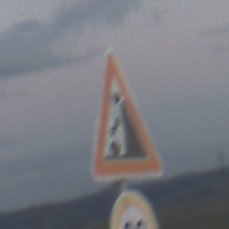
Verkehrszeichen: SteinschlagRechts
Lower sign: Geschwindigkeit20
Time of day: SunriseSunset
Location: Outdoor (Nature)
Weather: PartlyCloudy
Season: NotSpecified
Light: Natural